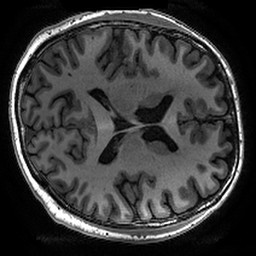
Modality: T1w
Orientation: axial
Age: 48
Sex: male
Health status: healthy
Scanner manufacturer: ge
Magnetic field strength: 3 T
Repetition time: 0.006652 s
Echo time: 0.002928 s